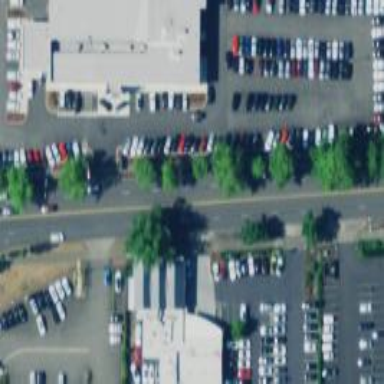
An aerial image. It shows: Parking area.